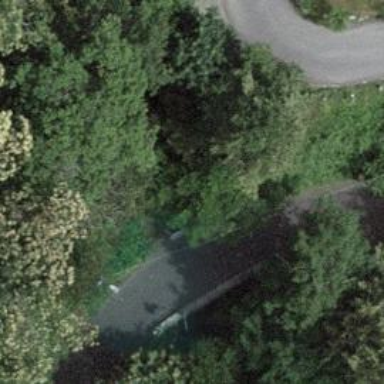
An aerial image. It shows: Residential road with asphalt surface passing over bridge. There are no sidewalks on the bridge.